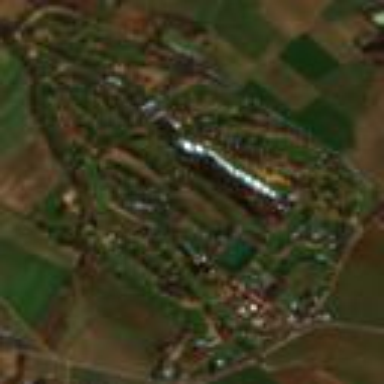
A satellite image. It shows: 18-hole golf course categorized under leisure land.